Field crop: maize
Growth stage: 2
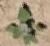
Species: chenopodium